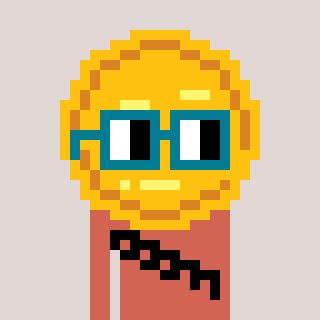
a pixel art character with square dark green glasses, a medal-shaped head and a peachy-colored body on a warm background